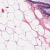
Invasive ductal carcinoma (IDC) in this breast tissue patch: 0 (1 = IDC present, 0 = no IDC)